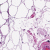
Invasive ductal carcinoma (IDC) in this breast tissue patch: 0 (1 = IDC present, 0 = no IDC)